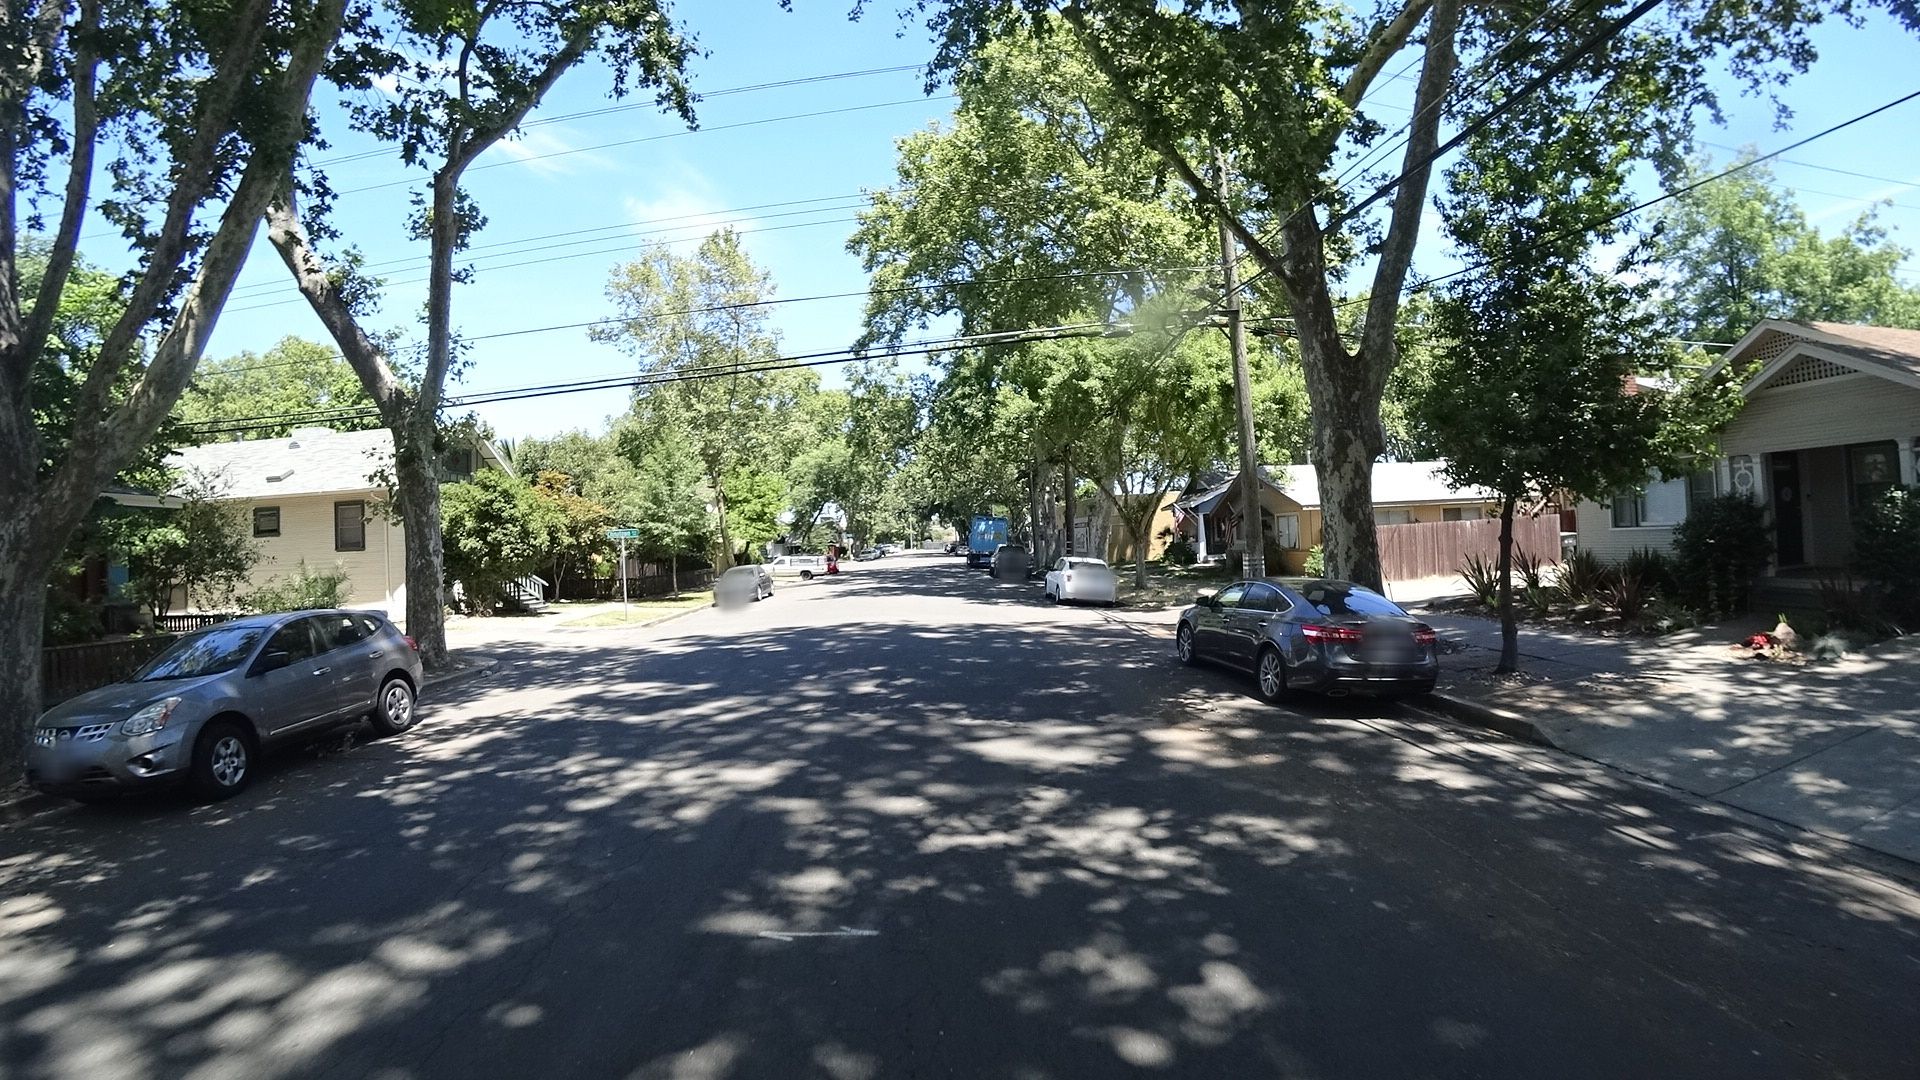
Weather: clear
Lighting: day
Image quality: good
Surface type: walking surface
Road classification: residential
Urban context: urban centre
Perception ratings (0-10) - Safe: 8.07, Lively: 7.65, Beautiful: 9.48, Boring: 2.37, Depressing: 4.02, Wealthy: 7.23